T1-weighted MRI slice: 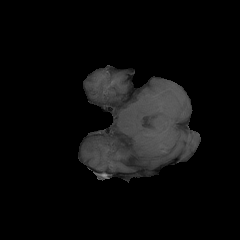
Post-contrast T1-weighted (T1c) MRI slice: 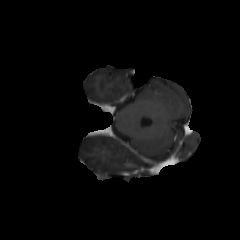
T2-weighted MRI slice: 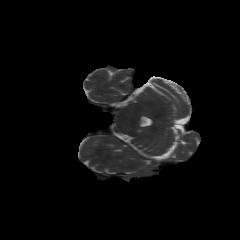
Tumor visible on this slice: no